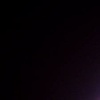
Label: space